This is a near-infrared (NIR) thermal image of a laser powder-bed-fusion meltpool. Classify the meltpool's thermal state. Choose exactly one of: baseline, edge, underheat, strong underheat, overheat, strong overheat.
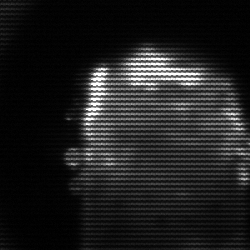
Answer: baseline